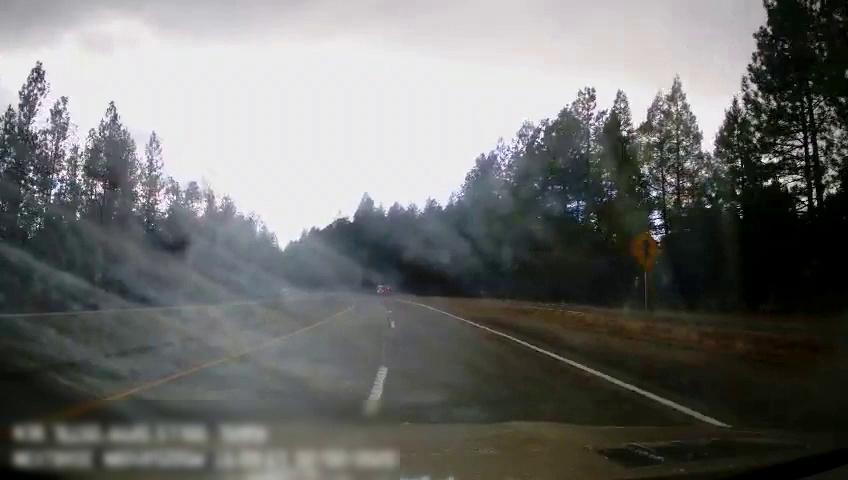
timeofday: Day
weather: Cloudy
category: Drivable Space
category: Drivable Space
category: Drivable Space
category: Vehicles | Van
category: Lanes | Current Lane
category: Lanes | Current Lane
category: Lanes | Alternate Lane
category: Traffic | Signs